Question: Can someone tell me if they also sat with this issue and how you resolved it?
I created my first metro styled form perfectly, it ran perfectly, but
when I added second metro style form, it gives me the errors in the picture attached. I use VS 2010 cos elysium doesn't seem to like VS2012 (or vise versa) on win 7.

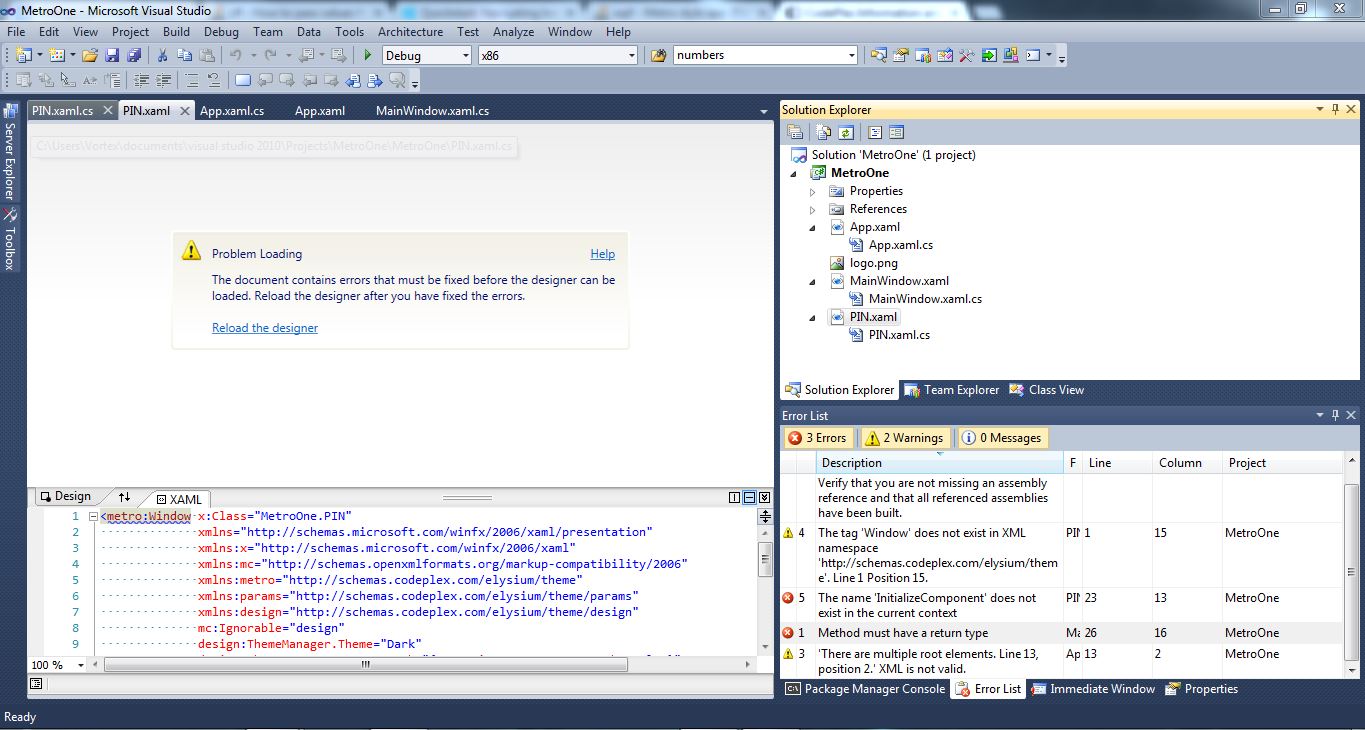
Answer: I just fixed it...
Copied
'''
xmlns="http://schemas.microsoft.com/winfx/2006/xaml/presentation"
xmlns:x="http://schemas.microsoft.com/winfx/2006/xaml"
xmlns:metro="http://schemas.codeplex.com/elysium"
xmlns:params="http://schemas.codeplex.com/elysium/params"
params:Design.Theme="Dark"
params:Design.AccentBrush="{x:Static metro:AccentBrushes.Blue}"
params:Design.ContrastBrush="White"
Title="MainWindow" Height="600" Width="525" ResizeMode="CanMinimize">
'''
from main from that works perfectly over to the form that complained.
and I can change what form I want to start with running using the App.xaml